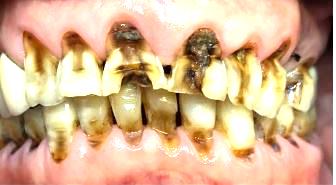
Condition: Gingivitis